Question: I want to show a picture in javafx webview local html. here is my code, But I found the picture can not be shown.The image url is "file:/D:/a.jpg".

'''
//Main WebViewBrowser.java
public class WebViewBrowser extends Application {
@Override public void start(Stage stage) throws Exception {
WebView browser = new WebView();
browser.setContextMenuEnabled(false);
WebEngine webEngine = browser.getEngine();
String url = this.getClass().getResource("t.html").toExternalForm();
System.out.println(url);
//out put is "jar:file:/D:/data/netbeans/WebViewBrowser1/dist/run690102893/WebViewBrowser.jar!/webviewbrowser/t.html"
Scene scene = new Scene(browser);
webEngine.load(url);
stage.setScene(scene);
stage.show();
}
public static void main(String[] args) {
launch(args);
}
}
//t.html
//.............
<html>
<head>
<title>TODO supply a title</title>
<meta charset="UTF-8">
<meta name="viewport" content="width=device-width, initial-scale=1.0">
</head>
<body>
<div>TODO write content</div>
<img src="a.jpg" alt="aaa"/> <!-- the relative path works -->
<img src="file:/D:/a.jpg" alt="aaa"/> <!-- the absolute path dos not work.why ?-->
</body>
</html>
'''
I just want to know how i can load the image which url is like 'file:/D:/a.jpg'.
Thak you very much.
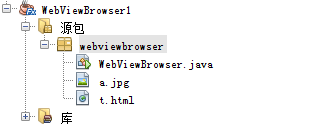
Answer: With the new description of your problem, I can reproduce it too: it seems 'WebView' can't access to local files if the web page is loaded from a jar file.
After searching for a while, I've just found this bug report on JIRA (you need to be registered to access to it):
- <URL>
As it is pointed out in the report, if you right-click over the alt description, you can load the image on a new window, what means it's not a problem of security restrictions (sandbox).
For the moment there's no easy solution. One that is proposed also <URL> is encoding the image as a base64 string:
'''
<img src="data:image/png;base64,(...)" />
public String pathToBase64(String path) throws IOException {
return Base64.getEncoder().encodeToString(Files.readAllBytes(Paths.get(path)));
}
'''
Other solution is using 'webEngine.loadContent()'. There's already an example <URL> that may work.
As the OP points out, there's another workaround to deal with local images loading, based on the use of a custom URL protocol. In this <URL> there's already a working solution. For the image loading this is a possible implementation:
'''
private void loadImage() throws IOException {
String imgPath = getURL().toExternalForm();
String ext = imgPath.substring(imgPath.lastIndexOf('.')+1);
imgPath = imgPath.startsWith(PROTOCOL+"://") ?
imgPath.substring((PROTOCOL+"://").length()) :
imgPath.substring((PROTOCOL+":").length());
try{
BufferedImage read = ImageIO.read(new File(imgPath));
ByteArrayOutputStream os = new ByteArrayOutputStream();
ImageIO.write(read, ext, os);
data=os.toByteArray();
} catch(IOException ioe){
System.out.println("IO exception: "+ioe);
}
}
'''